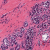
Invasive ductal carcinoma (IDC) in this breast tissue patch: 0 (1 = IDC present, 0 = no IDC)